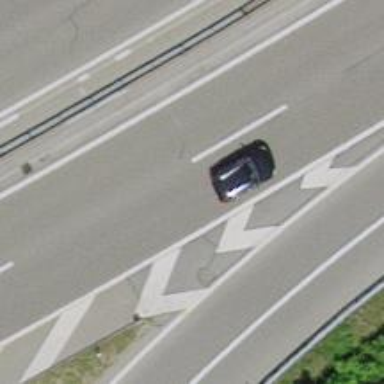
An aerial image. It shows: Motorway.